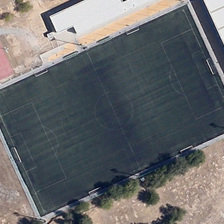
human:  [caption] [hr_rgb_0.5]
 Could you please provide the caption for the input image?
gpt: some green trees are near a football field .

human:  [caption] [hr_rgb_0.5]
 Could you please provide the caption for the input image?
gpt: some green trees are near a football field .

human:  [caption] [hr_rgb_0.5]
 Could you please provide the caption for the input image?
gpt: there are some trees outside of the playground .

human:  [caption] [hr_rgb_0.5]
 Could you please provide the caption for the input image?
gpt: there are some trees outside of the playground .

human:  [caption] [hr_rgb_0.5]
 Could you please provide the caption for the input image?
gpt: some green trees are near a football field .